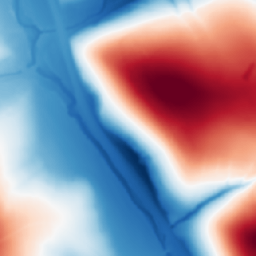
Category: multiscale
Decomposition family: dog
Decomposition parameters: sigma_low: 1
sigma_high: 100
Upsampling method: area
Upsampling parameters: scale: 4
Upsampling scale: 4